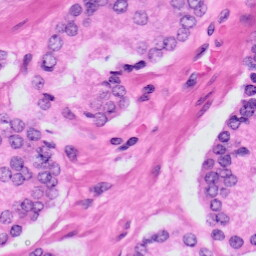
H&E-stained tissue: Prostate